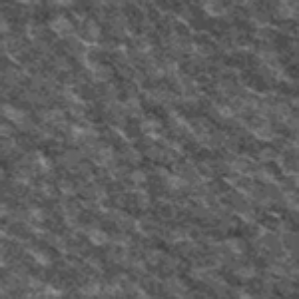
Label: frost